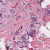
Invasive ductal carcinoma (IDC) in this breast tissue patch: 1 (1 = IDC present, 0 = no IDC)